Field crop: maize
Growth stage: 1
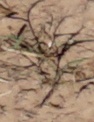
Species: lolium